Field crop: maize
Growth stage: 2
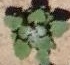
Species: chenopodium